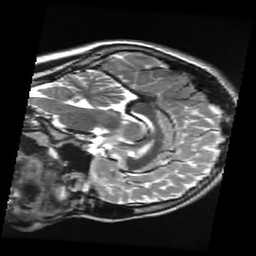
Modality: T2w
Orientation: sagittal
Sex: male
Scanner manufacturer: ge
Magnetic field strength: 3 T
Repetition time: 5 s
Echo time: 0.1017 s